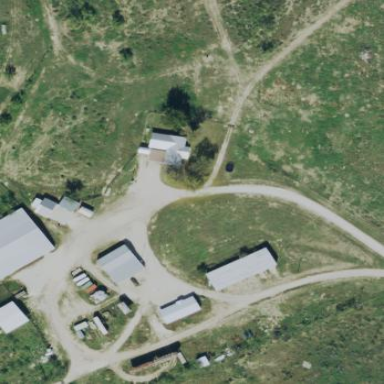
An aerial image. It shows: Farmyard area.